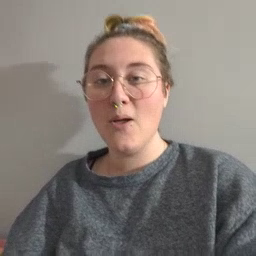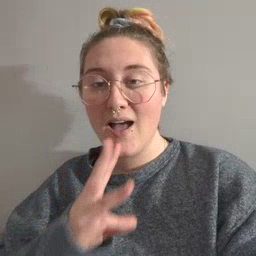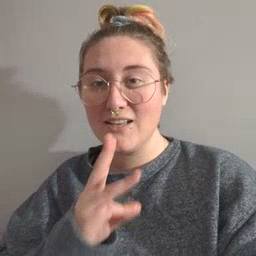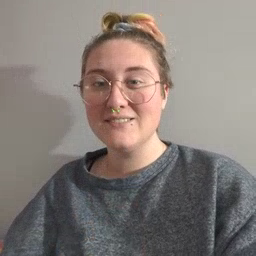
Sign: water